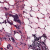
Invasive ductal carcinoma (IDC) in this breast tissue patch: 1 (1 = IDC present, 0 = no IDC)